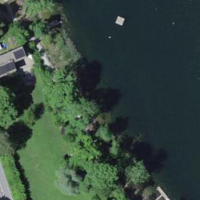
EUNIS habitat code: 14
Species observed at this site:
Chroicocephalus ridibundus
Phalacrocorax carbo
Corvus corone
Podiceps cristatus
Cyanistes caeruleus
Cygnus olor
Larus michahellis
Fulica atra
Anas platyrhynchos
Parus major
Hirundo rustica
Pica pica
Carduelis carduelis